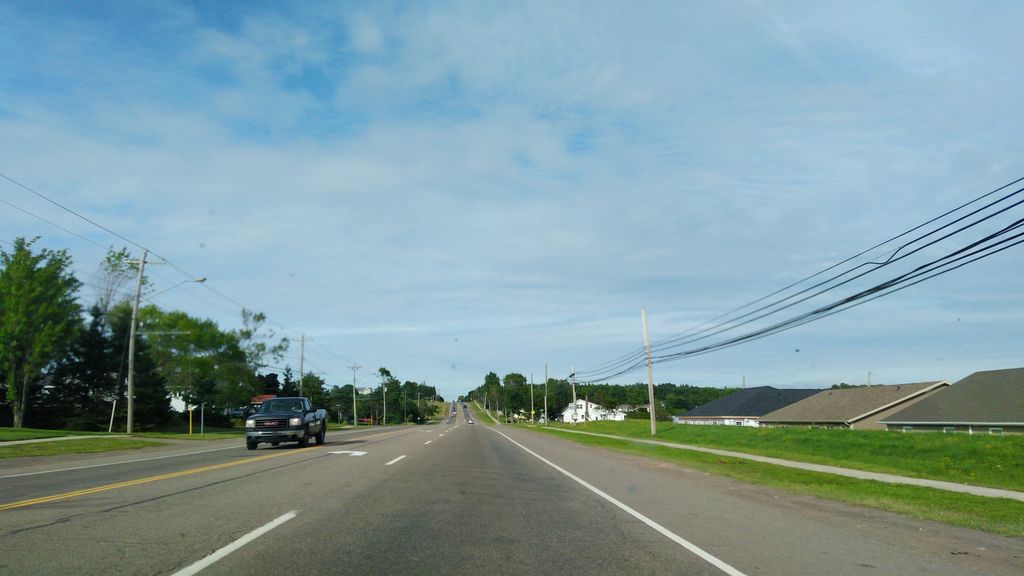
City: charlottetown